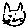
Label: cat